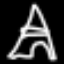
Label: The Eiffel Tower